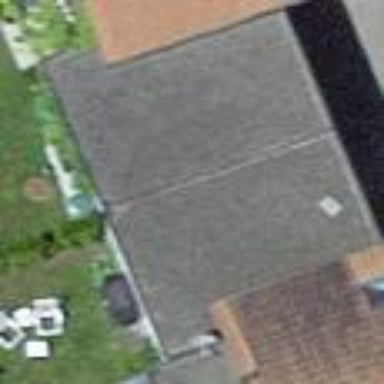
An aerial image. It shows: Garage.